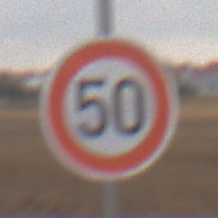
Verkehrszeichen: Geschwindigkeit50
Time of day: Midday
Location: Outdoor (RoadRail)
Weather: Overcast
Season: NotSpecified
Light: Natural